Question: I'm trying to change the text alignment and the font size of a DataGridView. All the Columns are created programatically at runtime. Here's the code..
'''
private void LoadData()
{
dgvBreakDowns.ColumnCount = 5;
dgvBreakDowns.Columns[0].Name = "Breakdown No";
dgvBreakDowns.Columns[1].Name = "Breakdown Type";
dgvBreakDowns.Columns[2].Name = "Machine Type";
dgvBreakDowns.Columns[3].Name = "Date";
dgvBreakDowns.Columns[4].Name = "Completed";
dgvBreakDowns.Columns[4].Visible = false;
foreach (DataGridViewHeaderCell header in dgvBreakDowns.Rows)
{
header.Style.Alignment = DataGridViewContentAlignment.MiddleCenter;
header.Style.Font = new Font("Arial", 12F, FontStyle.Bold, GraphicsUnit.Pixel);
}
}
'''
This 'LoadData()' method is called in the Form's constructor. The Columns are created but their Headers' changes don't apply.
I think its because of a flaw in my loop 'foreach (DataGridViewHeaderCell header in dgvBreakDowns.Rows)?' I'm not sure. I tried changing it to 'dgvBreakDowns.Columns' and I get an InvalidCastException. How can I select the Header Cells to apply those changes?
I have another minor issue. When I run the program it looks like this.

Notice the first Cell is selected by default therefore it appears Blue. Sure it doesn't affect anything but it just looks somewhat ugly and untidy. It is possible to stop it from selecting the Cell like that?
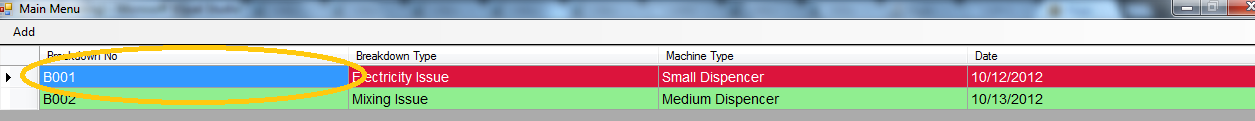
Answer: Try this (note I'm using Columns here and not Rows):
'''
foreach(DataGridViewColumn col in dgvBreakDowns.Columns)
{
col.HeaderCell.Style.Alignment = DataGridViewContentAlignment.MiddleCenter;
col.HeaderCell.Style.Font = new Font("Arial", 12F, FontStyle.Bold, GraphicsUnit.Pixel);
}
'''
As for deselecting the cell, try <URL>